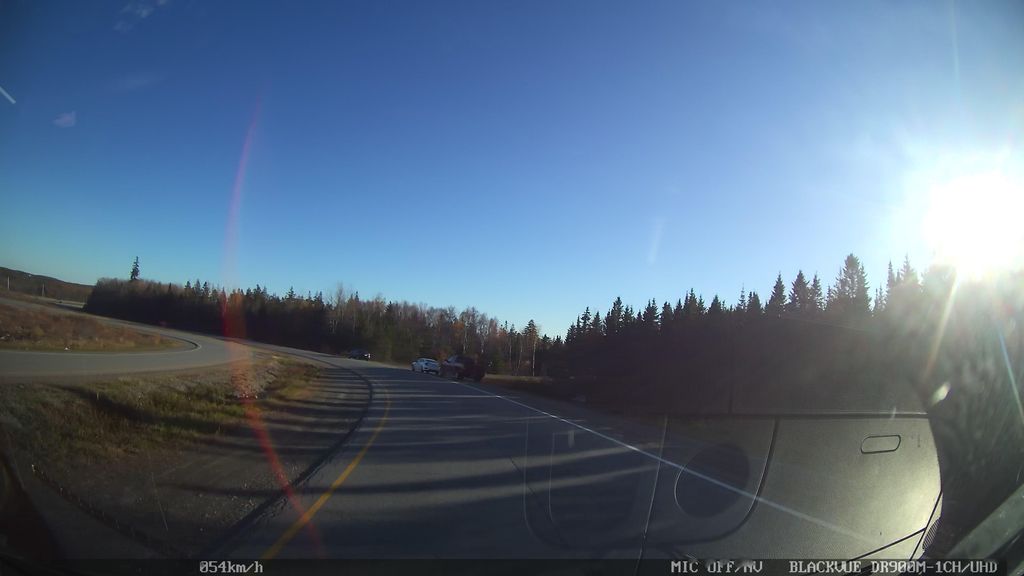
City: halifax